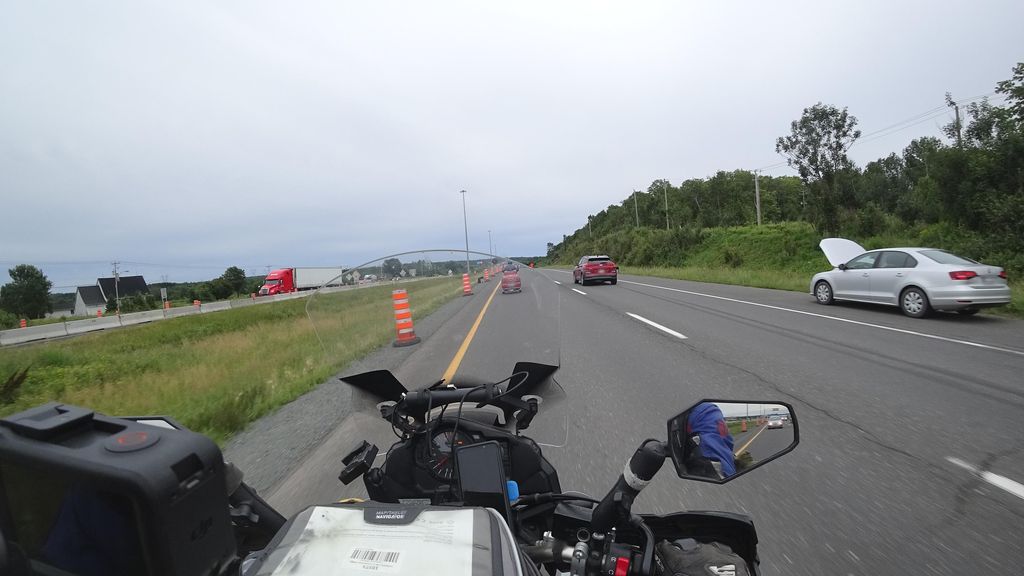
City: quebec_city